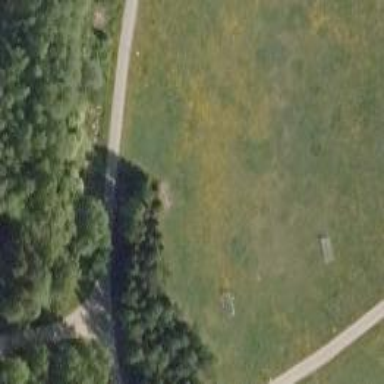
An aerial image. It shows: Disc golf basket.